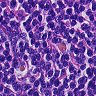
Metastatic tissue present: no